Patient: sex F, age 38
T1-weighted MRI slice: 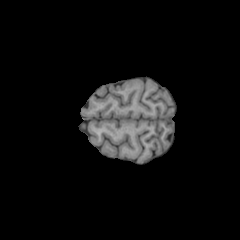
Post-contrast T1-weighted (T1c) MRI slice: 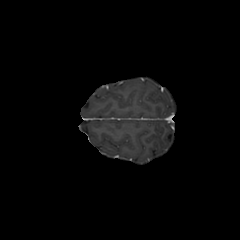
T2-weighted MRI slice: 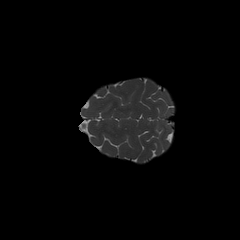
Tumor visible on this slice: no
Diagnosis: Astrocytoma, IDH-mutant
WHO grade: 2